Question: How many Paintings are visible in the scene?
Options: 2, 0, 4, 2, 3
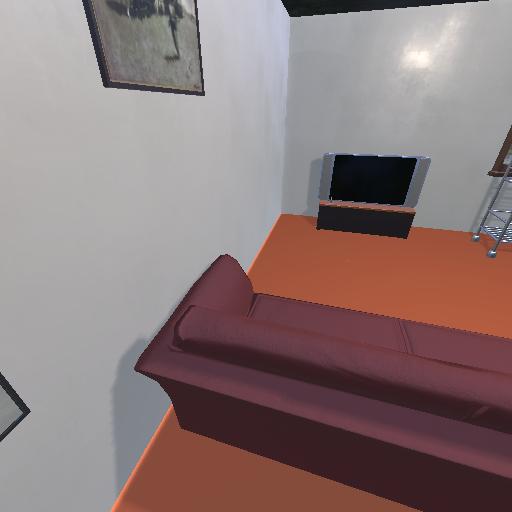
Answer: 2